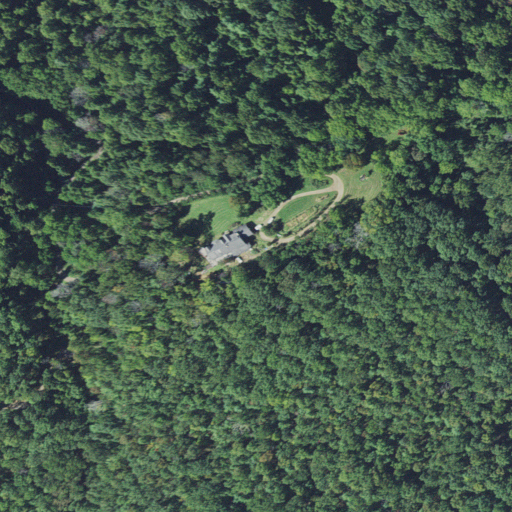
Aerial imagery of mountain in North Carolina named Hamburg Mountain containing deciduous forest, mixed forest, pasture, medium intensity development, and open development